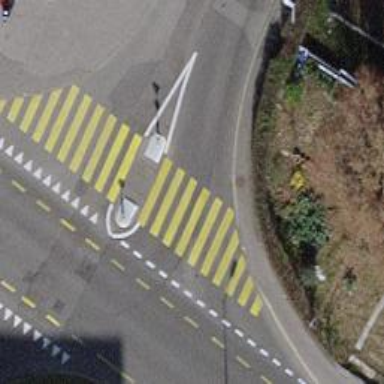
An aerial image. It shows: Asphalt footway with uncontrolled crossing and markings.